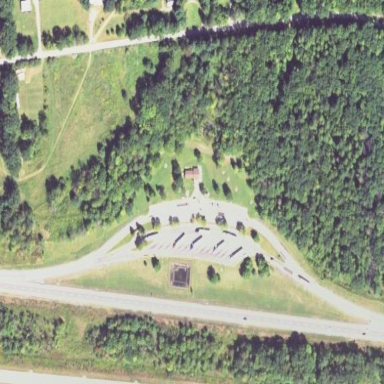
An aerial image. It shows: Rest area on the road.